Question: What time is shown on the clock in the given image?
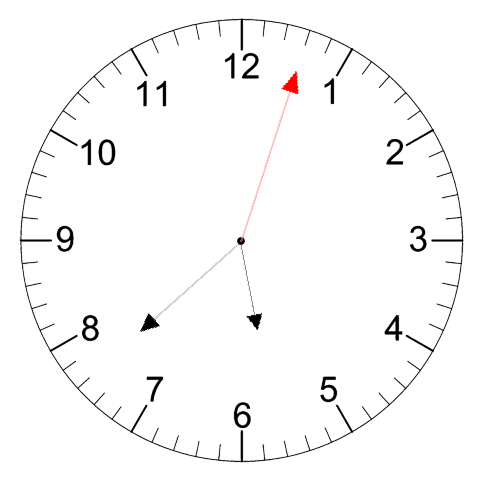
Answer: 05:38:03